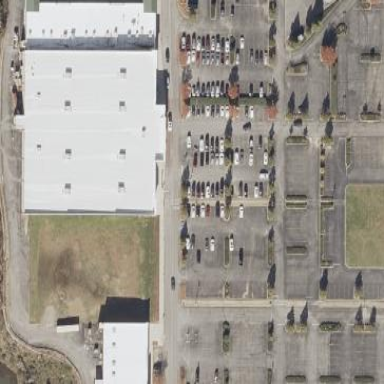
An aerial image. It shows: Retail building.